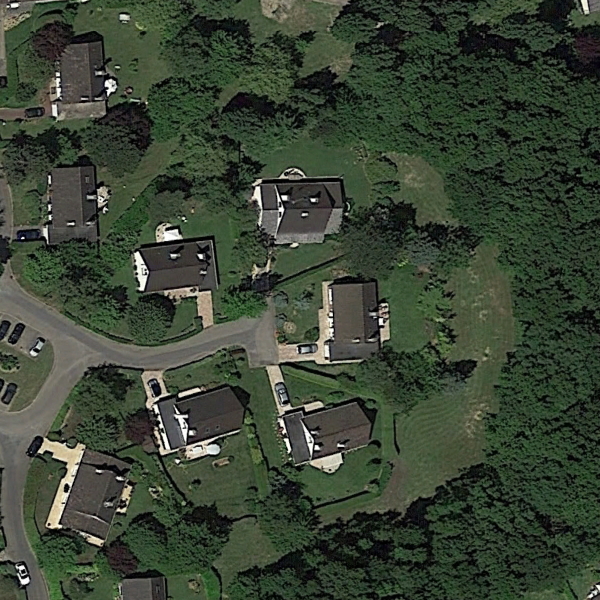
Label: MediumResidential